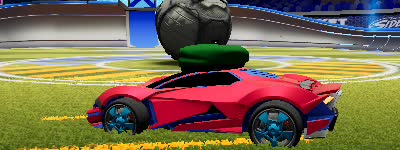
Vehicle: werewolf